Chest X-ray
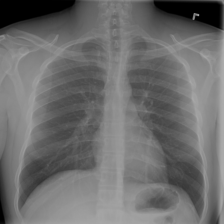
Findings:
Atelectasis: negative
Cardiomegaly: negative
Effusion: negative
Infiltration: negative
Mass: negative
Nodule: negative
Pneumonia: negative
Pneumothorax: negative
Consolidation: negative
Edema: negative
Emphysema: negative
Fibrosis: negative
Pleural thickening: negative
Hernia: negative